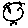
Label: smiley face